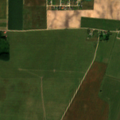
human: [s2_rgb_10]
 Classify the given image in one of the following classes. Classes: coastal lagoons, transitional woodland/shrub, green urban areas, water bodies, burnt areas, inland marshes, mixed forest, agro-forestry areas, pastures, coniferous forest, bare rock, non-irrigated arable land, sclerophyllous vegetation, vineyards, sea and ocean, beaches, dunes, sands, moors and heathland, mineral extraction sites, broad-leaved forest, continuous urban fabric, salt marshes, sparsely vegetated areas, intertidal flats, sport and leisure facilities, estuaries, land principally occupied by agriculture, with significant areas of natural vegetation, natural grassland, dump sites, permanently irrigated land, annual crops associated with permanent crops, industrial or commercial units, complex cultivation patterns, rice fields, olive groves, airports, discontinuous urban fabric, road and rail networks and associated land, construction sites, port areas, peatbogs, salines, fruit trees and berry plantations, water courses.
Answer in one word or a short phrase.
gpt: discontinuous urban fabric, non-irrigated arable land, pastures, land principally occupied by agriculture, with significant areas of natural vegetation